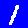
Digit: 1